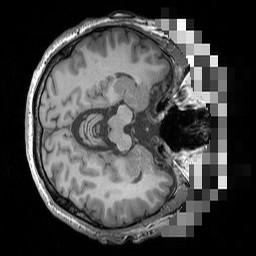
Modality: T1w
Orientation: axial
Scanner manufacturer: siemens
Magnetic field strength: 3 T
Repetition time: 1.5 s
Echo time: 0.00291 s